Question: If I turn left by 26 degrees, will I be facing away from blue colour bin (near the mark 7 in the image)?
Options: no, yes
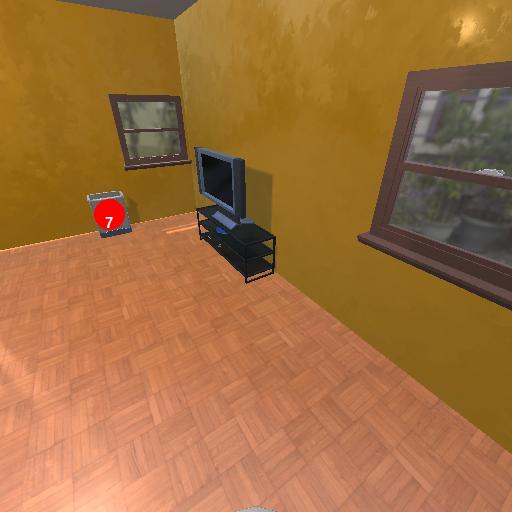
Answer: no